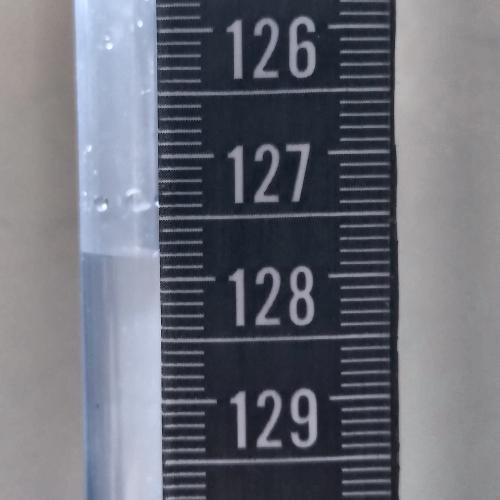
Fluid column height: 127.8 cm